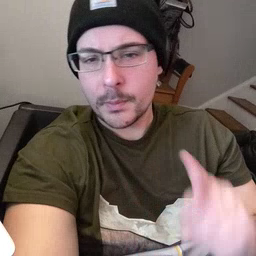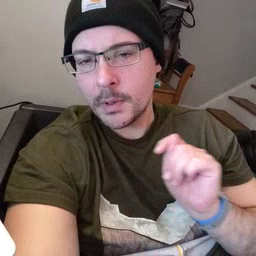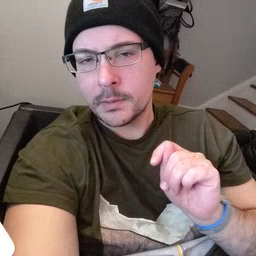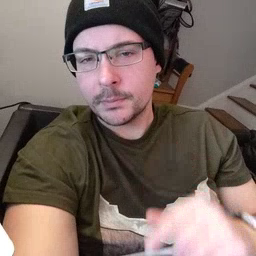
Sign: potty